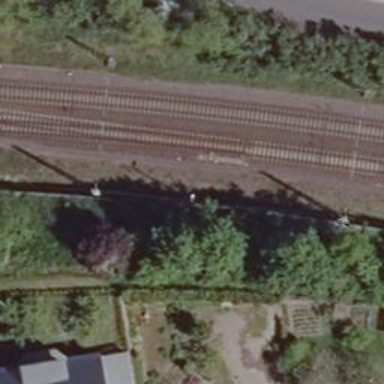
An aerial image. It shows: Railway switch with the turnout side on the right.